Interaction volume radius: 10 \u00c5
Interaction volume height: 25 \u00c5
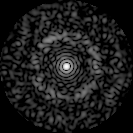
Disorder parameter: 0.8305